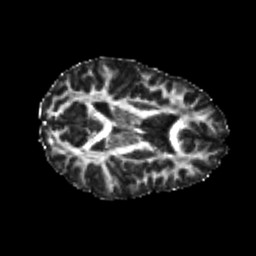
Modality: FA
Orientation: axial
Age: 20
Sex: female
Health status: healthy
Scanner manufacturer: philips
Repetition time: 7.513 s
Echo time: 0.08815 s